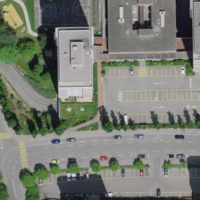
EUNIS habitat code: 54
Species observed at this site:
Cruciata laevipes